Question: I'm trying to create a grouped bar chart of monthly data, aggregated from daily data, over multiple years. I have accomplished what I wanted from my x-axis from faceting, using faceting as a way to apply a secondary sort (on year and month). Now that I've faceted by year, ggplot is showing all months - even when there's no data. This is wasting space and my actual data set has years of data and I want to add labels, so space is an issue.
How can I accomplish this without the wasted space? Is there a way to add the secondary sort (year,month) on the x-axis without faceting?

'''
# create data set
date = seq(as.Date("2014-05-01"),as.Date("2015-05-10"), "day")
revenue = runif(375, min = 0, max = 200)
cost = runif(375, min = 0, max = 100)
df = data.frame(date,revenue,cost)
head(df)
# adding month and year column, then aggregating to monthly revenue and cost
library(plyr)
df$month <- month(df$date, label=TRUE)
df$year <- year(df$date)
df <- as.data.frame(ddply(df, .(month,year), numcolwise(sum)))
# melting the data for a 'grouped chart' in ggplot
library(reshape)
df <-melt(df, id = c("month","year"))
#create chart
library(ggplot2)
g <-ggplot(df, aes(x=month, y=value, fill=variable))
g + geom_bar(stat="identity", position="dodge") + facet_wrap(~ year)
'''
I feel certain that there's a more elegant way to do this from within ggplot. Am I right?
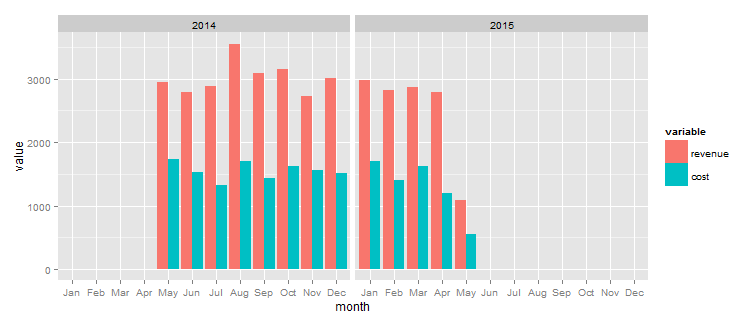
Answer: The key is to use 'scale = "free"' in 'facet_wrap()'. By following your code (with a revision), you'll see the graphic below.
'''
set.seed(222)
date = seq(as.Date("2014-05-01"),as.Date("2015-05-10"), "day")
revenue = runif(375, min = 0, max = 200)
cost = runif(375, min = 0, max = 100)
mydf = data.frame(date,revenue,cost)
mydf$month <- month(mydf$date, label=TRUE)
mydf$year <- year(mydf$date)
mydf2 <- as.data.frame(ddply(mydf, .(month,year), numcolwise(sum)))
mydf3 <- melt(mydf2, id = c("month","year"))
ggplot(mydf3, aes(x=month, y=value, fill=variable)) +
geom_bar(stat = "identity", position = "dodge") +
facet_wrap(~ year, scale = "free")
'''